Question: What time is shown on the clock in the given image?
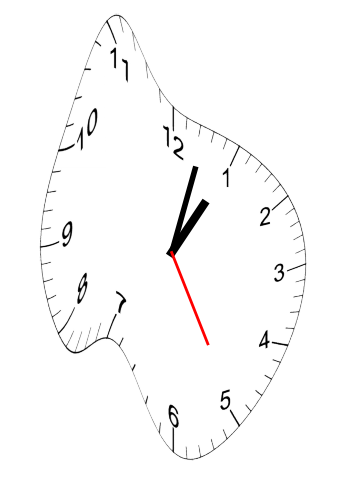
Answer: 01:02:25